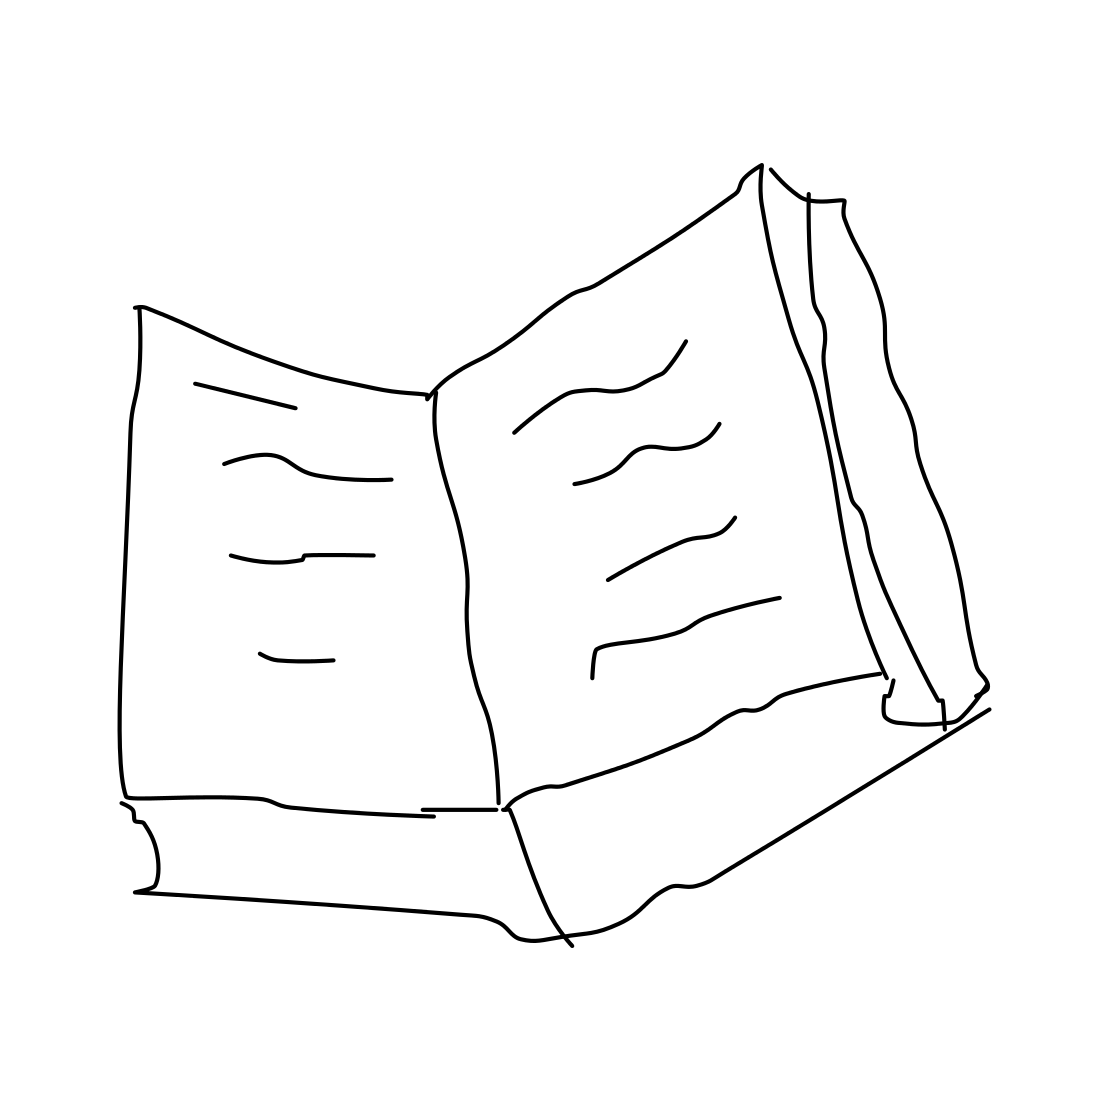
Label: book